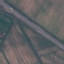
Label: Highway